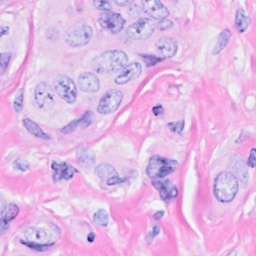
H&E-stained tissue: Breast